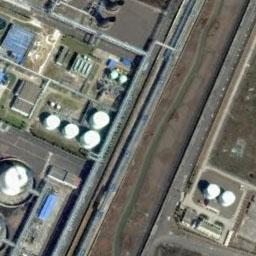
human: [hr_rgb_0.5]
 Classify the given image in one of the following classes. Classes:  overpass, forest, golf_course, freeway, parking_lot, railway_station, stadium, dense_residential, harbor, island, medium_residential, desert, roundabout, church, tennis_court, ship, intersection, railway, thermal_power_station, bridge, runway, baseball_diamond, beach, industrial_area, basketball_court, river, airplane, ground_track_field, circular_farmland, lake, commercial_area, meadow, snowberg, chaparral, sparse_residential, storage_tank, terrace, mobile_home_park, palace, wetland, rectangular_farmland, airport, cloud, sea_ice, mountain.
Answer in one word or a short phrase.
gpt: storage_tank